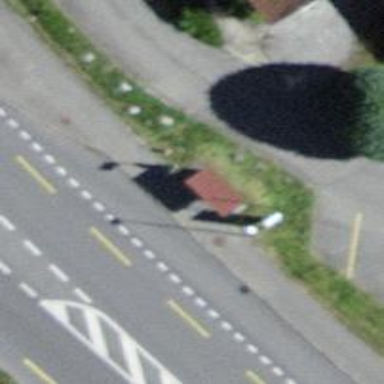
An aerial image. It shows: Bus stop along the road.